Interaction volume radius: 5 \u00c5
Interaction volume height: 15 \u00c5
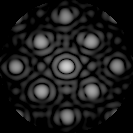
Disorder parameter: 0.1026